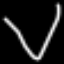
Label: diamond